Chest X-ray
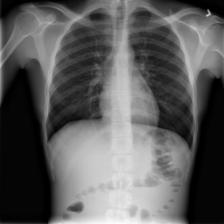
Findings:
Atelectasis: negative
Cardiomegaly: negative
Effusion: negative
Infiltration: negative
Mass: negative
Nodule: negative
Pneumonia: negative
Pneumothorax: negative
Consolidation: negative
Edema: negative
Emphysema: negative
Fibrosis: negative
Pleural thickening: negative
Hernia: negative